Question: I have an old visual basic 6 application when some users reported me errors when the computer going back from sleep. This problem did not occurs on every client computer, (I would say some Windows 7). If the vb6 application was still open then if they try to use this application it crashes with the following error message.

I debugged and I found the problem: I have a global variable that keep the connection to the database. This variable is initialized only once in the beginning of the application. When the computer going to sleep and go back some times later, the status of this variable is still "OPEN" but in fact the connection is lost! If I "CLOSE" and then "OPEN" this variable connection I am able to query the database.
Here is some code:
'''
' This is my global variable
Global cn As New ADODB.Connection
' Set connection properties for sql server.
cn.ConnectionTimeout = 25
cn.Provider = "sqloledb"
cn.Properties("Data Source").Value = ".\SQL2008"
cn.Properties("Initial Catalog").Value = DB_INITIAL_CATALOG
cn.Properties("User ID").Value = DB_USERNAME
cn.Properties("Password").Value = DB_PASSWORD
cn.Open
' This is a typical query on my database
Set rs = New ADODB.Recordset
strSql = "SELECT * FROM tblUsers"
rs.Open strSql, cn, adOpenKeyset
'''
Any idea?
Thanks.
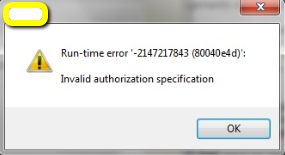
Answer: Yes, I've seen this kind of thing before. There may be settings on the connect string that can help reduce it, but time outs and/or network drops can break the underlying (often TCP) connection to the DB server. You then see the error manifest itself in the next I/O to the database.
I recommend wrapping access to the shared connection so you can transparently catch that specific error and retry. Keep the connection private in a class or module and have methods such as:
'''
'Open is called to set the args to connect, these should be saved for reconnect
Public Sub Open(connect params here)
'save arsg to prive members to reconnect
'connect to db
End Sub
Public Function OpenKeyset(sql) As RecordSet
Set rs = New ADODB.Recordset
On Error Resume Next
rs.Open strSql, privateConn, adOpenKeyset
'if the error is the disconnect
If Error.Number = xxx Then 'or inspect the error message or error collection
'turn of error trap
Err.Clear
On Error Goto 0
'reopen db conn
'then retry
rs.Open strSql, privateConn, adOpenKeyset
End If
OpenKeyset = rs
End Function
'''
You could even periodically perform a no-op db operation like quering the catalog or whatever to keep the connection live and proactivle reconnect. You couild also watch for large jumps in time that happen if a computer hibernates.